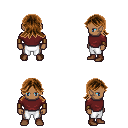
a pixel art fantasy rpg character, male body template, human, dark skin, maroon long-sleeve shirt, white pants, brown loose hair, leather bracers, brown shoes, four views (front, back, left, right), 2x2 character sprite sheet, small pixel art, hard edges, no anti-aliasing